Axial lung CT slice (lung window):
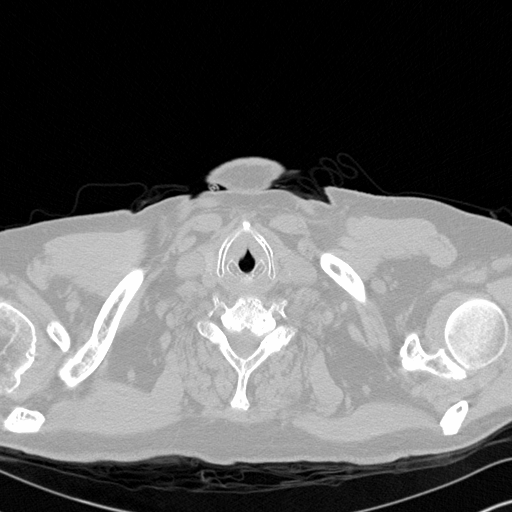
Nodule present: no